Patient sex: F
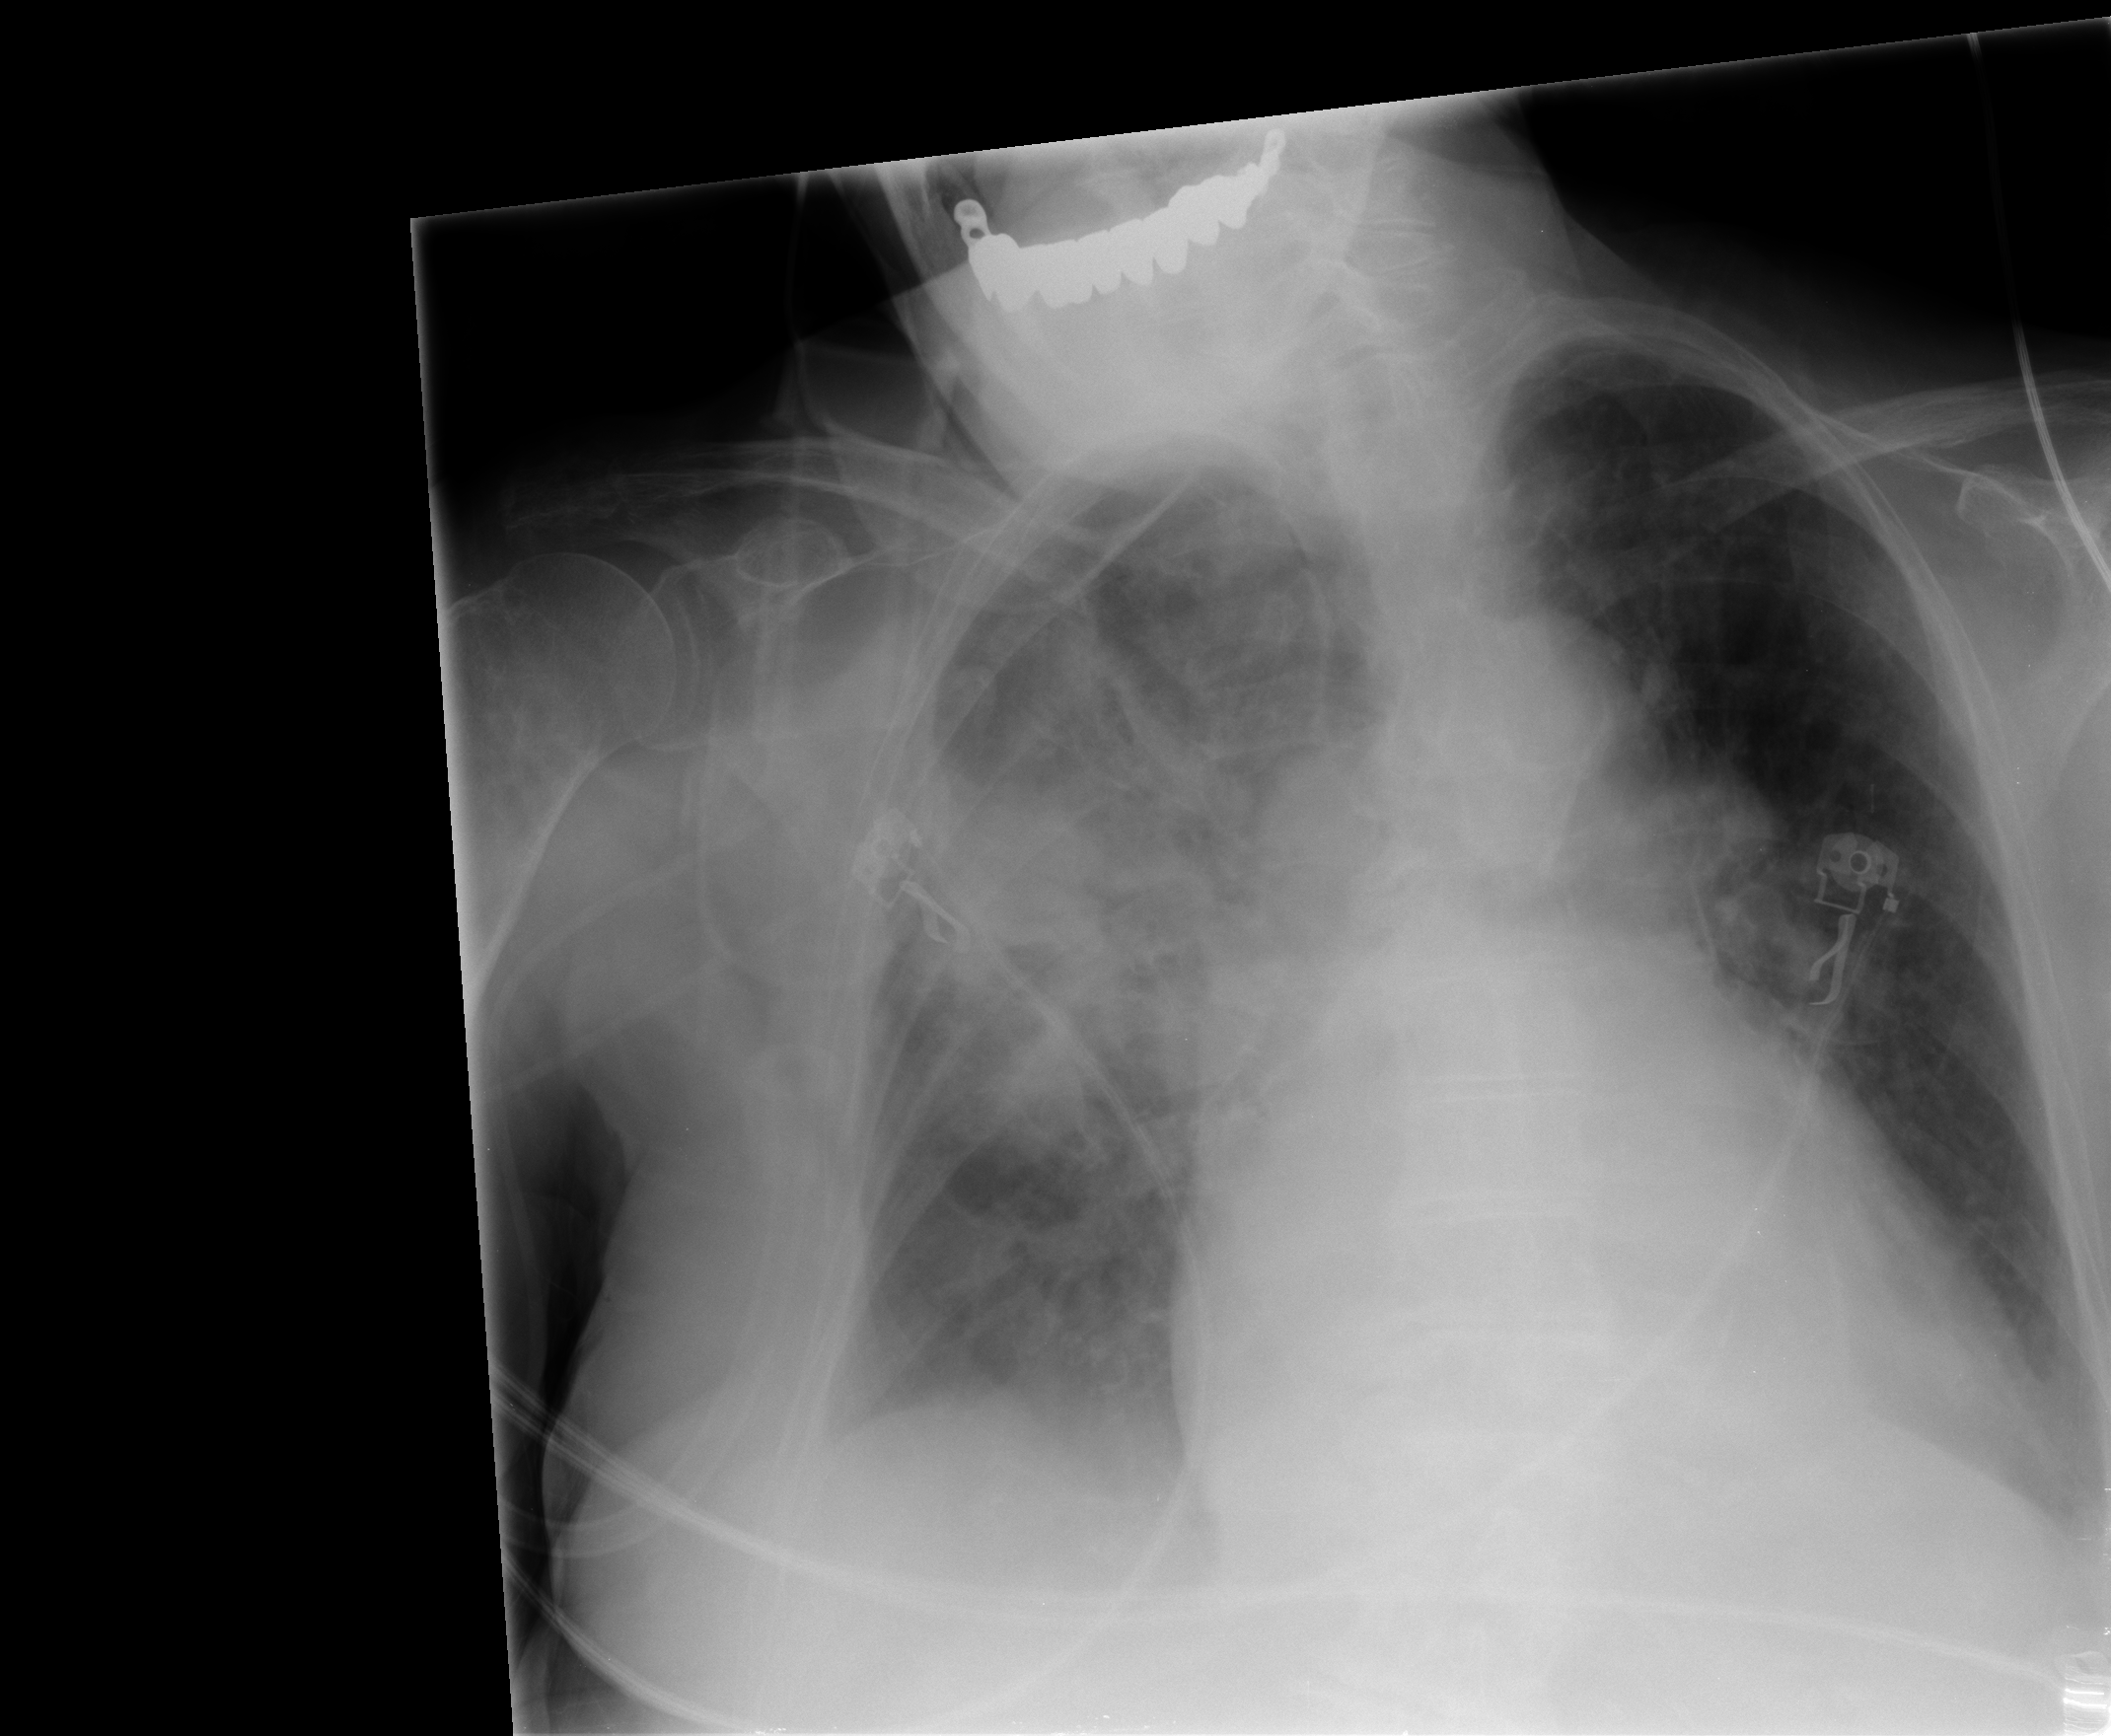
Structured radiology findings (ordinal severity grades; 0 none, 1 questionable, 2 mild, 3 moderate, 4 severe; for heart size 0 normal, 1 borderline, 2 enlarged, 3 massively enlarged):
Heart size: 2
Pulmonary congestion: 2
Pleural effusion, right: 1
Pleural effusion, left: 0
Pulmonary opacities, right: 4
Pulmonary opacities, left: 0
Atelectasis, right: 2
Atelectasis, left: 0